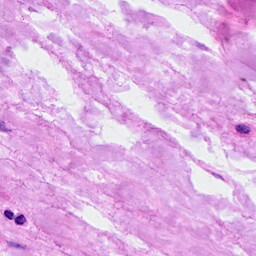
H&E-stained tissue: Breast